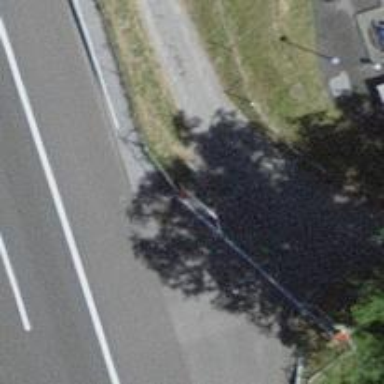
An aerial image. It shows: Lift gate barrier.